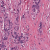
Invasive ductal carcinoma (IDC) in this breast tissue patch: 1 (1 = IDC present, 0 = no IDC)